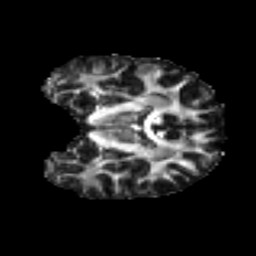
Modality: FA
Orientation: coronal
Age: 26
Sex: female
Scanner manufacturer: ge
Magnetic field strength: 3 T
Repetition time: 7.8 s
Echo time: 0.0606 s